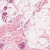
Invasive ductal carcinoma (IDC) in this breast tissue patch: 0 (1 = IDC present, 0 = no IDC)